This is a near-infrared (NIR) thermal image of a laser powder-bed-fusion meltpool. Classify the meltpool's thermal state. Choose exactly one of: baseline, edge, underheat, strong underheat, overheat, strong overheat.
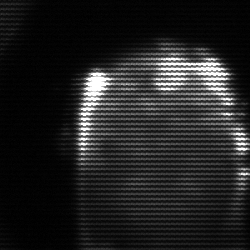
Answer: baseline